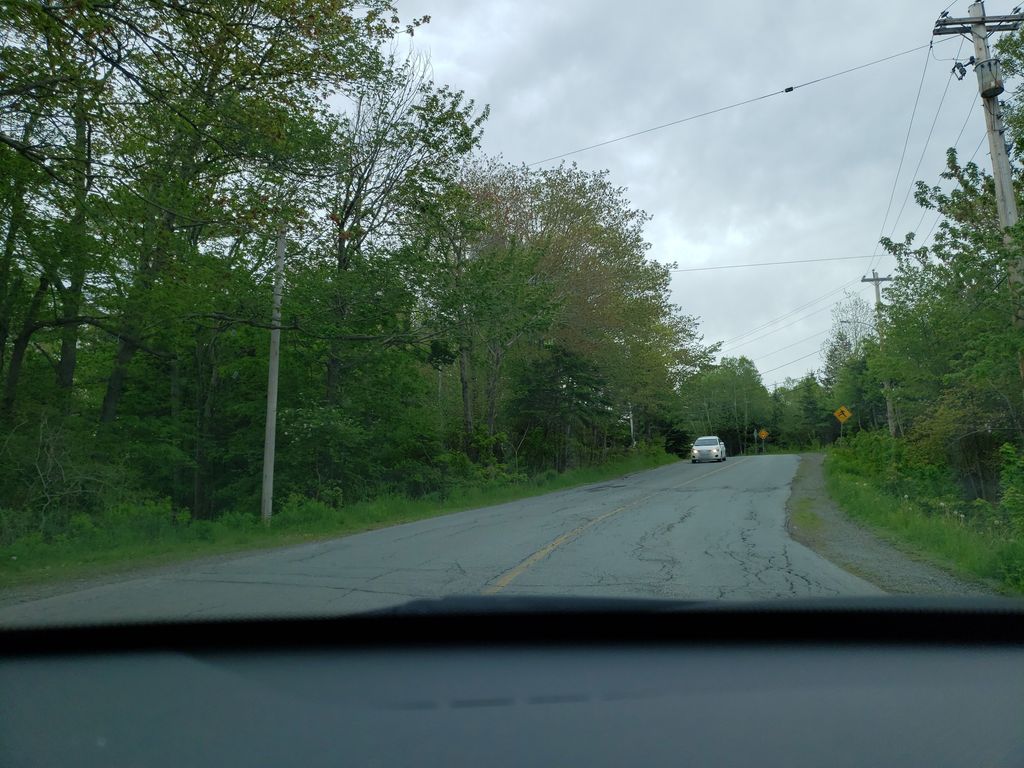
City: halifax